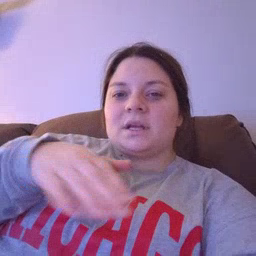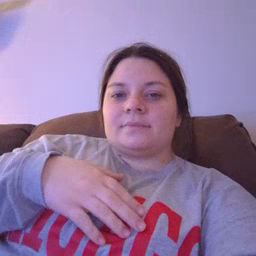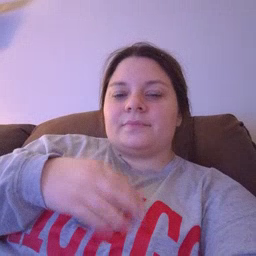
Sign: elephant